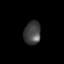
Tissue: prostate
Cell type: T cells
Senescence score: 0.7124
Nuclear area (px): 385
Mean DAPI intensity: 67.26